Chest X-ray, PA view. Patient: 52 years old, sex F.
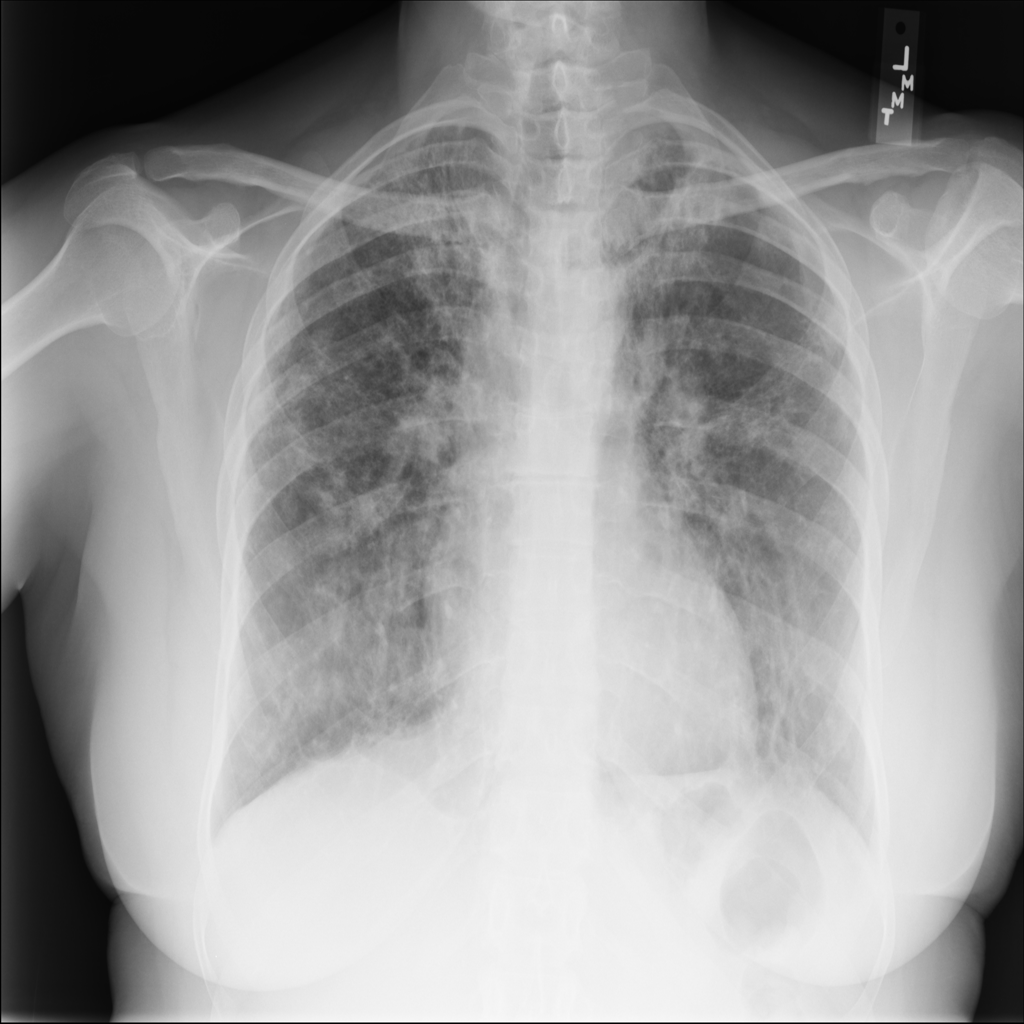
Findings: Fibrosis, Infiltration